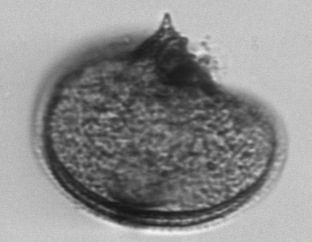
Label: Protoperidinium